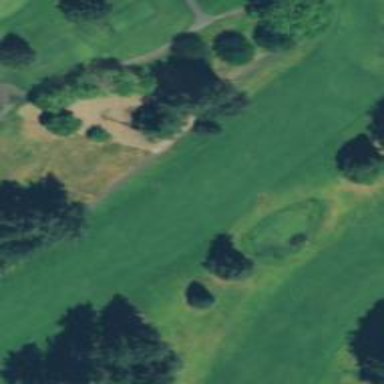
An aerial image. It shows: Path for golf carts.